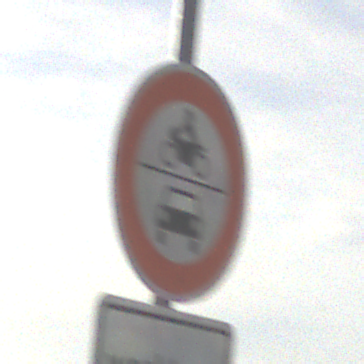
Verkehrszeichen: VerbotKraftfahrzeuge
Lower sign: ZeitangabenMitBeschraenkungAufWochentage1
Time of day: MorningAfternoon
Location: Outdoor (Suburban)
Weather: PartlyCloudy
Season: NotSpecified
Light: Natural